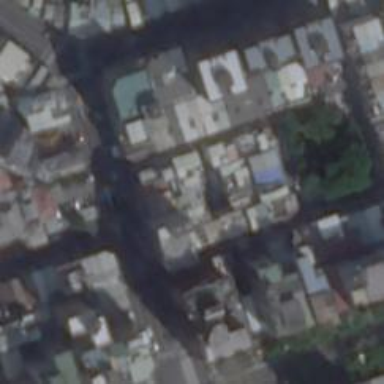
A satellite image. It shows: Residential area.